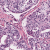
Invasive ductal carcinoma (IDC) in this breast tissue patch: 1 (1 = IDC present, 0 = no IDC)